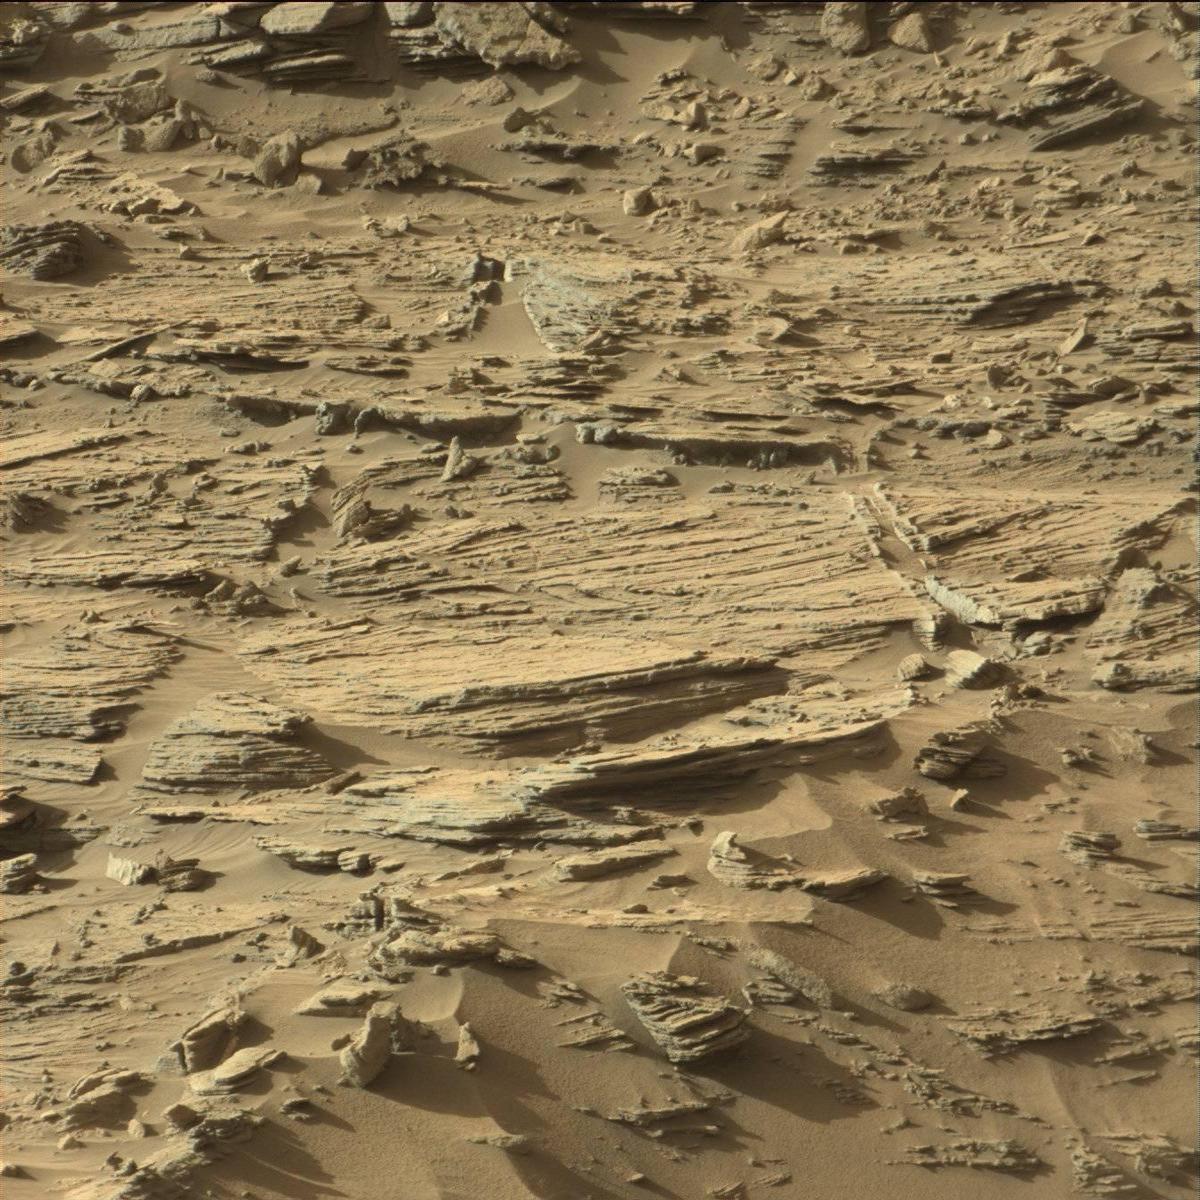
Terrain classes present: Bedrock, Sand / Soil